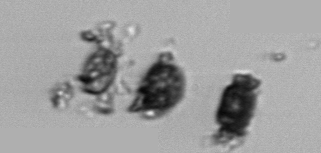
Label: Thalassiosira_TAG_external_detritus